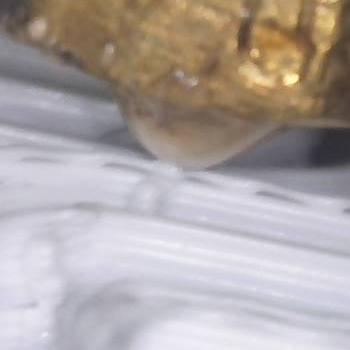
Flow rate: 49%